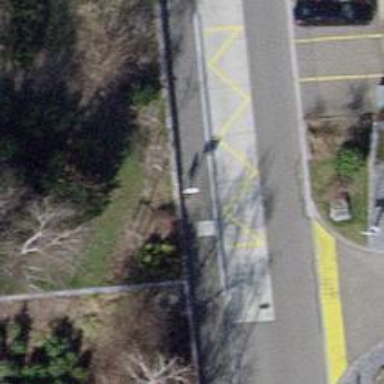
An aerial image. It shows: Platform for public transport. The platform is located by the road.